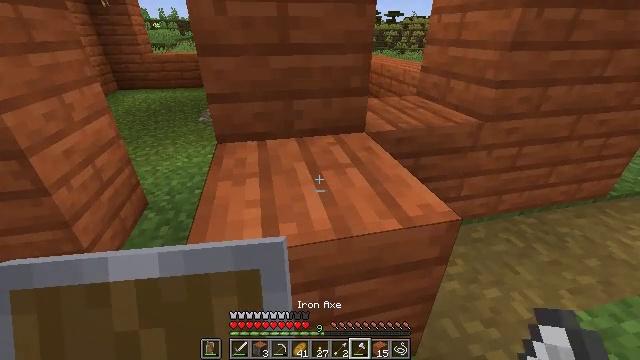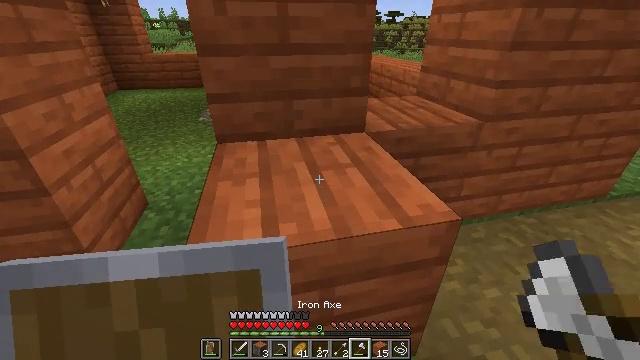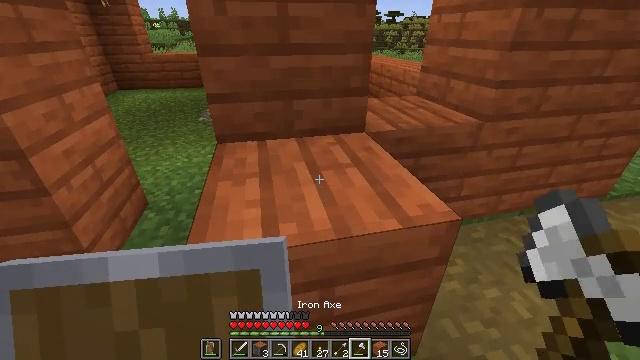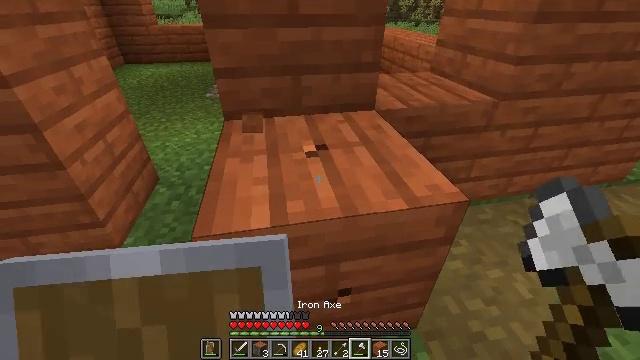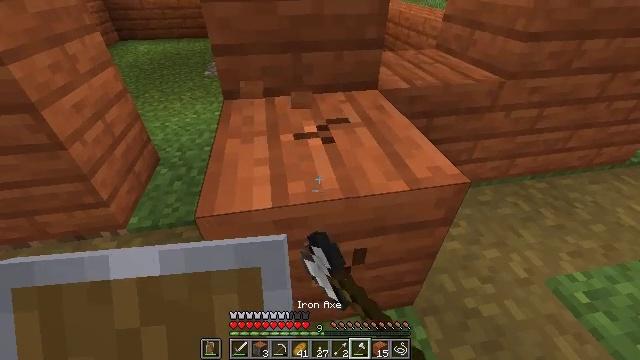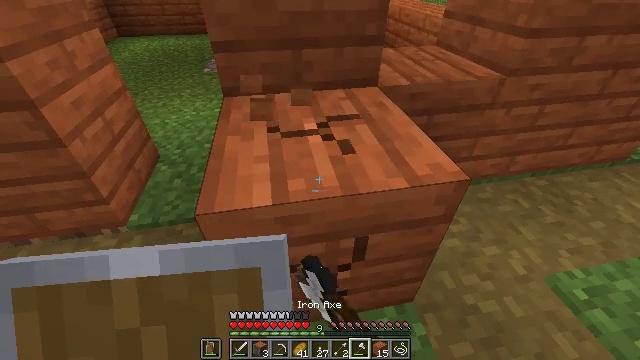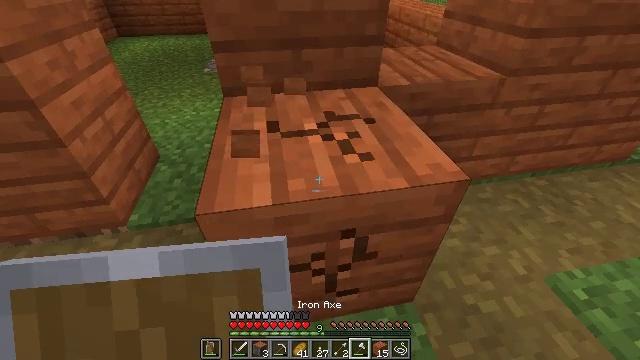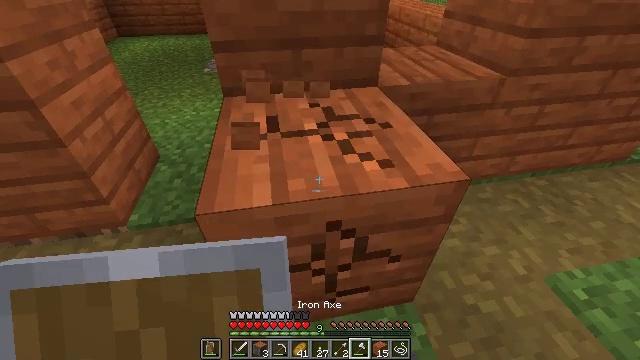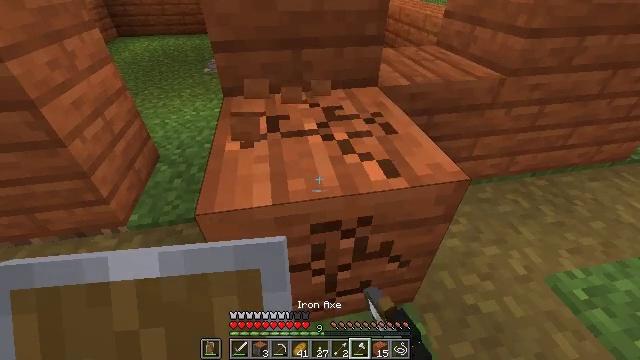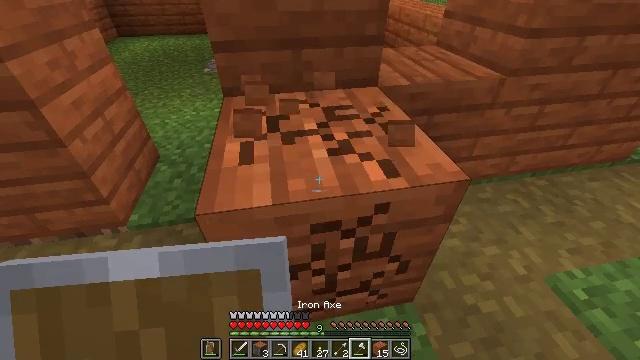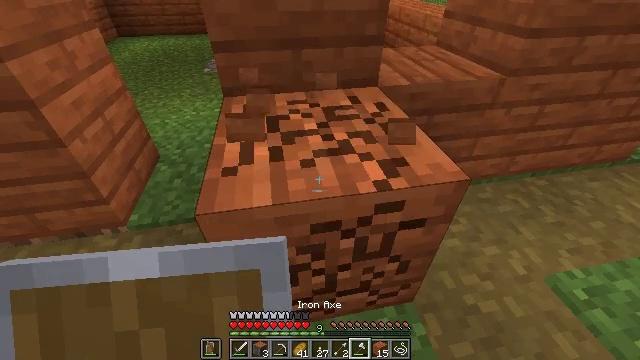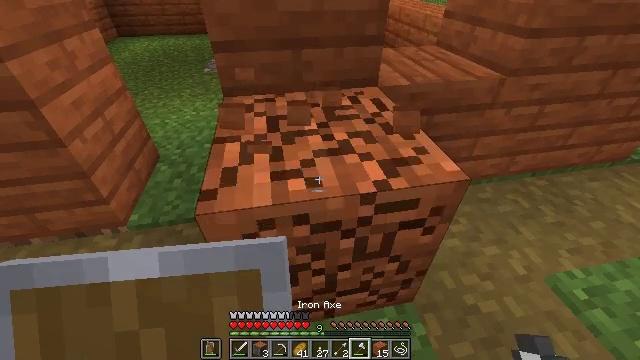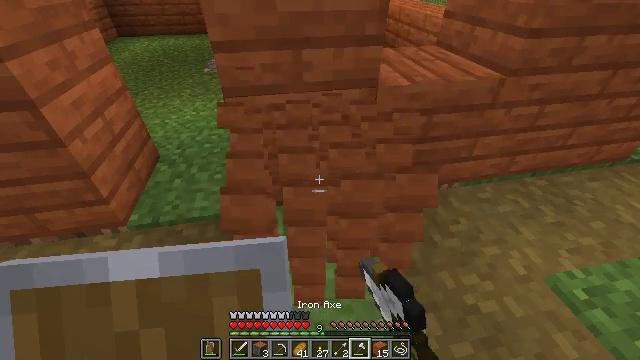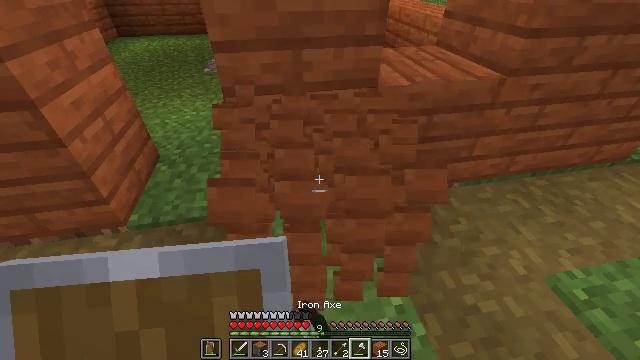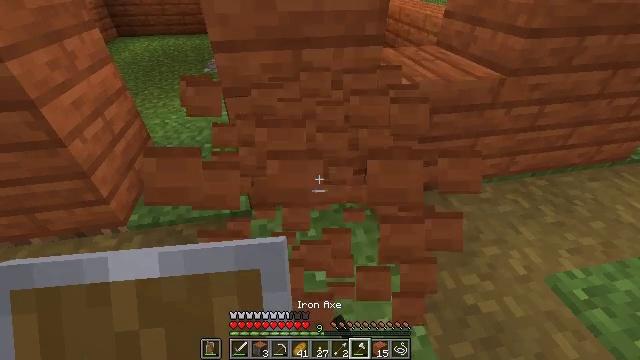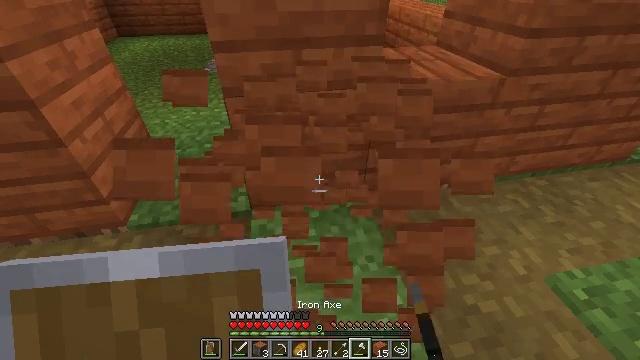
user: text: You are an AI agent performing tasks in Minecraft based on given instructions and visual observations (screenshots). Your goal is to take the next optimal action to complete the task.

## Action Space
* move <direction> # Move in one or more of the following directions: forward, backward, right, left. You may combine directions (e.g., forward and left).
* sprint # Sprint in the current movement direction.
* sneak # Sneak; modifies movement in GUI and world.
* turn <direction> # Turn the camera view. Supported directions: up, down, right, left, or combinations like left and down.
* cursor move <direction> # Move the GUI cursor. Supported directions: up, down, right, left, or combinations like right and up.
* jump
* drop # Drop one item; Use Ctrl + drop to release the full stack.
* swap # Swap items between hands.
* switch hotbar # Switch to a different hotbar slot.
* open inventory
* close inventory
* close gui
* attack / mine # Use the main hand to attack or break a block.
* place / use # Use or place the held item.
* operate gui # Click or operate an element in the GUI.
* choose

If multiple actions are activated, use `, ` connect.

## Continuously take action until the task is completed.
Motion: motion action
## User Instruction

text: Collect acacia planks from a structure.
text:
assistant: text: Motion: no_op
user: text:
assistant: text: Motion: no_op
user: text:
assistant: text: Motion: turn left and down, attack / mine
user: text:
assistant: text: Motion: turn down, attack / mine
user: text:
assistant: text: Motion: attack / mine
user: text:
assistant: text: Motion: attack / mine
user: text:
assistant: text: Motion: attack / mine
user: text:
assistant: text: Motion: attack / mine
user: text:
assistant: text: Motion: attack / mine
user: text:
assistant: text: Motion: attack / mine
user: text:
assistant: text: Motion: attack / mine
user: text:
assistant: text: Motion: attack / mine
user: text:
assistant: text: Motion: attack / mine
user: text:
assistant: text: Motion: attack / mine
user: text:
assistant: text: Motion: attack / mine
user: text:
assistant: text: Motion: attack / mine
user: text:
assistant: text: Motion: attack / mine, open inventory